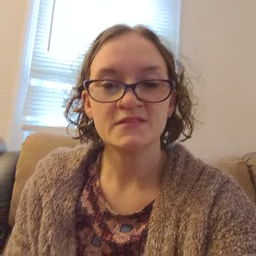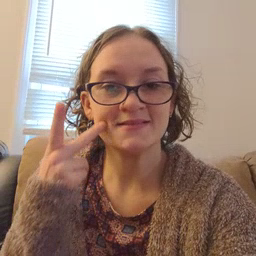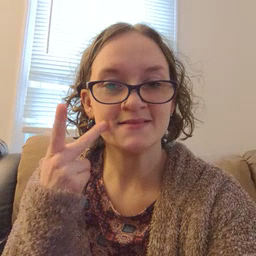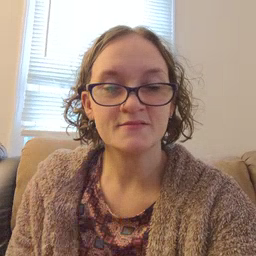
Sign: kitty